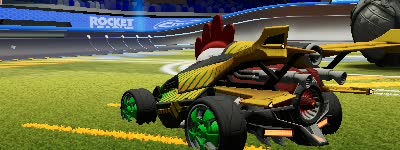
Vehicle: aftershock